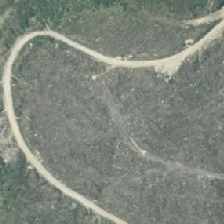
Land cover: harvested_forest